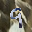
Label: 9